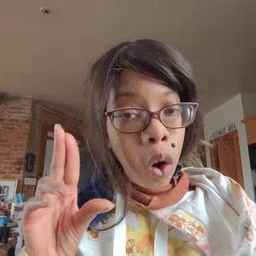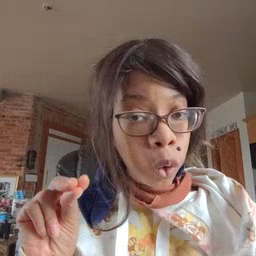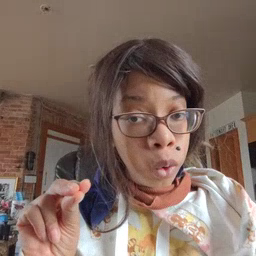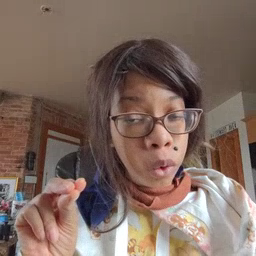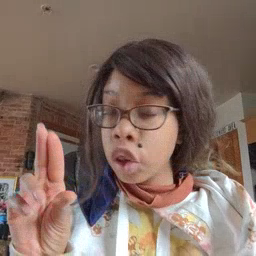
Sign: no